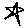
Label: star